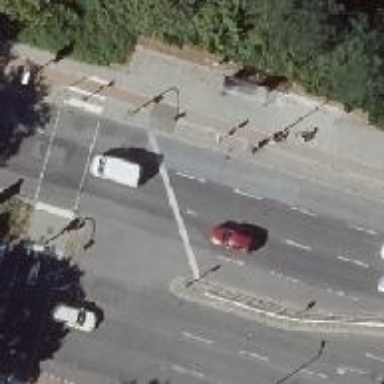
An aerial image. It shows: Road with traffic signals.